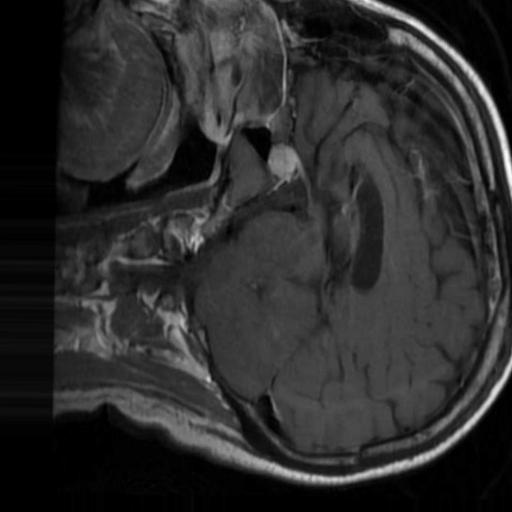
Label: brain_tumor